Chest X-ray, PA view. Patient: 55 years old, sex M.
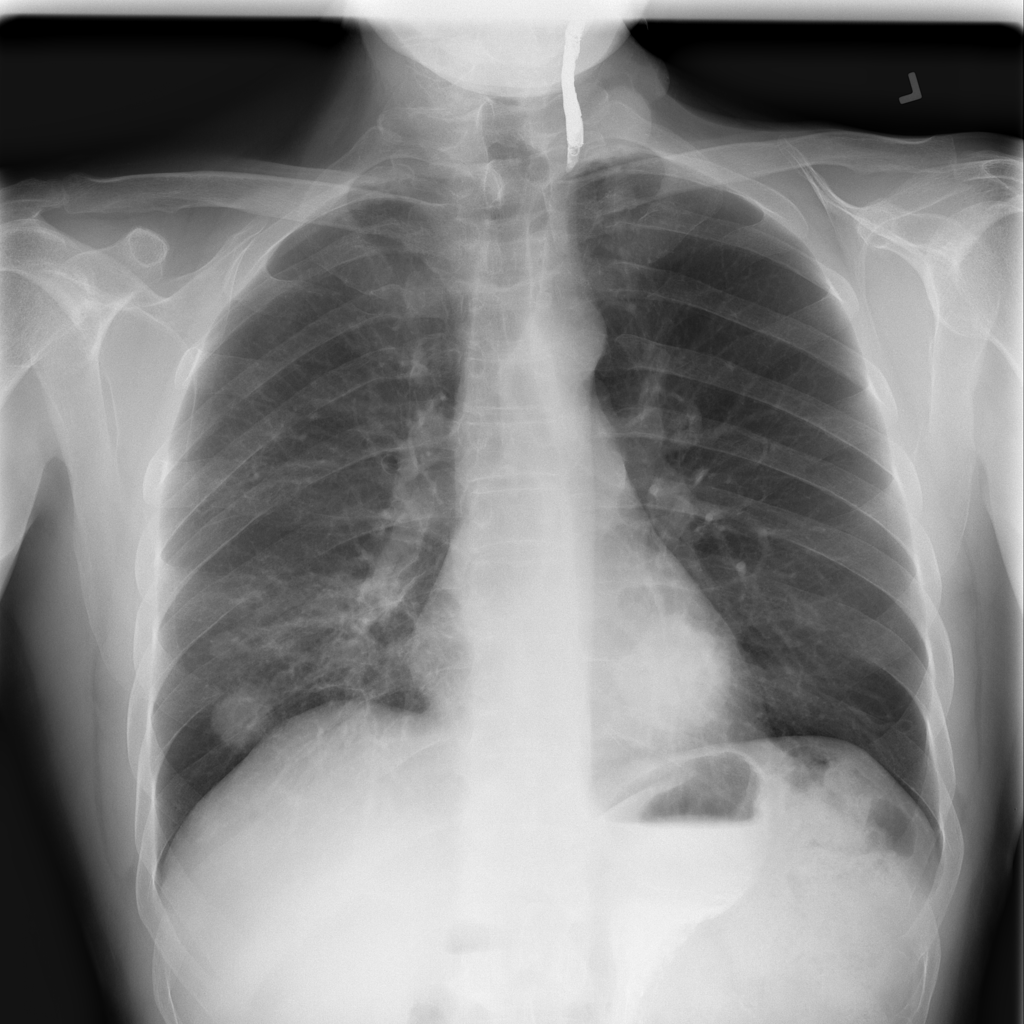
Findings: Nodule